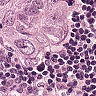
Metastatic tissue present: yes